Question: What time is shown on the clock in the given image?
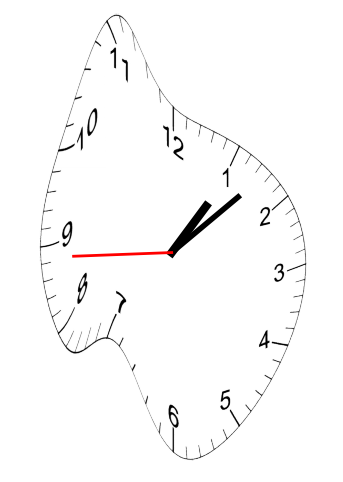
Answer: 01:07:44